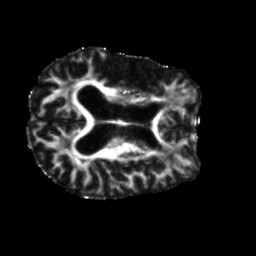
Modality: FA
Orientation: axial
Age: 71
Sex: male
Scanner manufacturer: siemens
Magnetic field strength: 3 T
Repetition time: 5.25 s
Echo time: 0.08 s